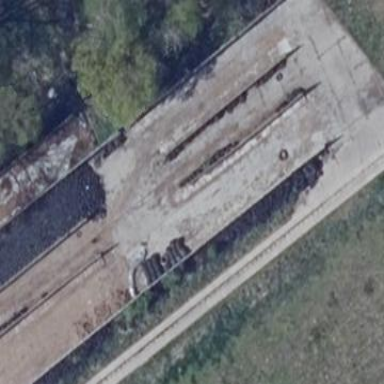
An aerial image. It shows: Bunker silo.